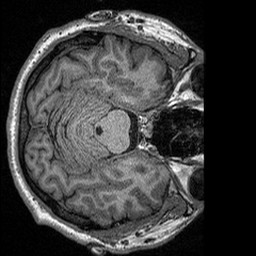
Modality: T1w
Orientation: axial
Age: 35
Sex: male
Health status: healthy
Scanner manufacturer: siemens
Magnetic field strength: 3 T
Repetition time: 2.3 s
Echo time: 0.00298 s